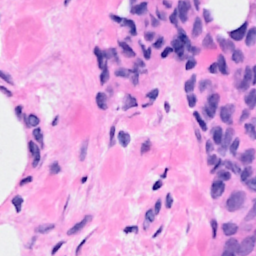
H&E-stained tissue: Breast